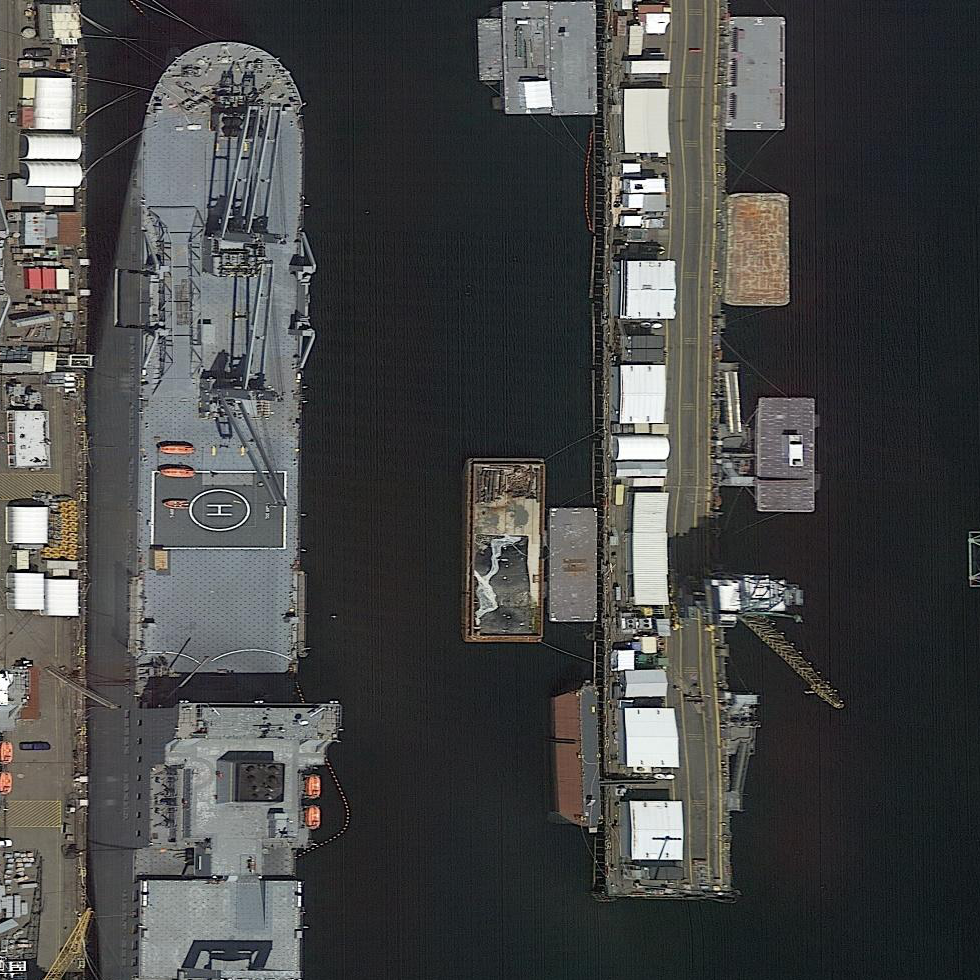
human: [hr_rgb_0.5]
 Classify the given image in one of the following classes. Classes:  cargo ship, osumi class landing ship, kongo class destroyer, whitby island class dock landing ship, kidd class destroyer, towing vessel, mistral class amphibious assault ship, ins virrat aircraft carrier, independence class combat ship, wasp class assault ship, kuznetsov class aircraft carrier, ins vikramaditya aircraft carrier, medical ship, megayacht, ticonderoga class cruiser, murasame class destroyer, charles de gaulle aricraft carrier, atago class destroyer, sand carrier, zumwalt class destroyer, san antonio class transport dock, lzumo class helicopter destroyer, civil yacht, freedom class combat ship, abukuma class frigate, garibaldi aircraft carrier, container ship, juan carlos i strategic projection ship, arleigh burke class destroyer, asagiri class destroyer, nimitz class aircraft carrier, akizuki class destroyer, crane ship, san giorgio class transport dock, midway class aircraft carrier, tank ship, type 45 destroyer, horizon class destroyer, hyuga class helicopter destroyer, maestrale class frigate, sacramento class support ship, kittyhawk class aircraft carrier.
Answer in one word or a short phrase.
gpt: Crane ship